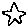
Label: star